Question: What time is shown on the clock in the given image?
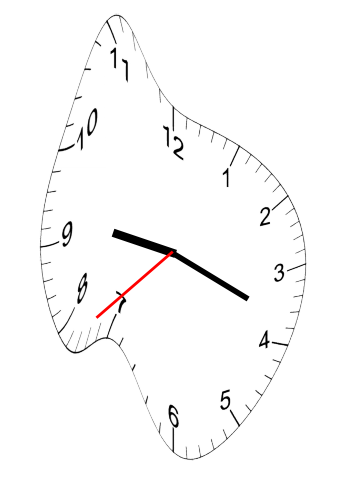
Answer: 09:18:38